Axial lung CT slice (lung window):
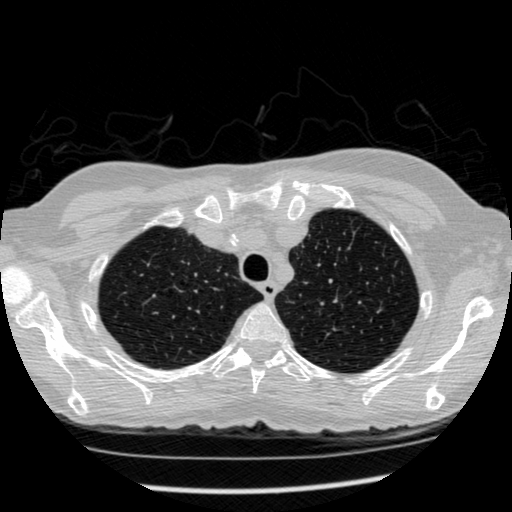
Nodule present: no